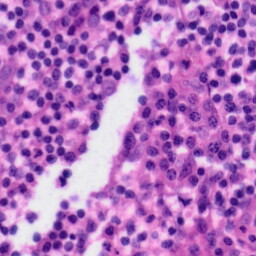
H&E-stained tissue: Tonsil